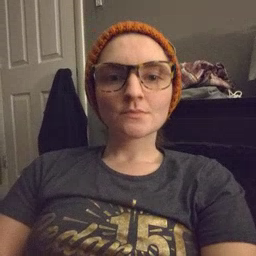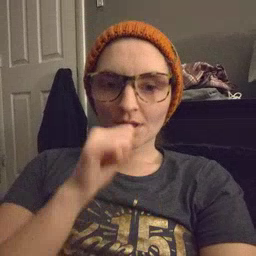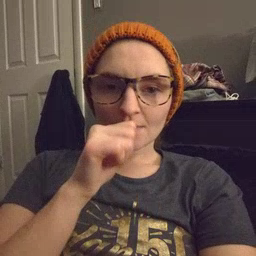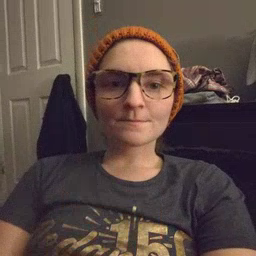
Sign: nuts